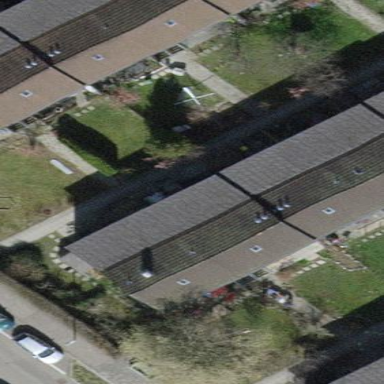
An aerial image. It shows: House with tiled roof.